Field crop: maize
Growth stage: 2
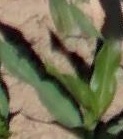
Species: maize